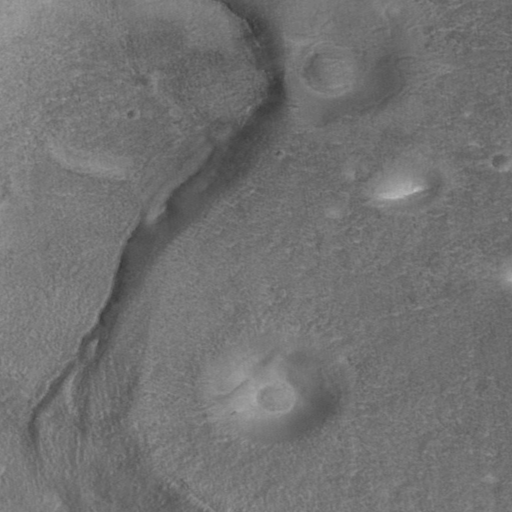
Objects detected: cone, cone